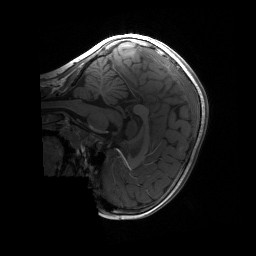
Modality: T1w
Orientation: sagittal
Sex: female
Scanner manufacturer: siemens
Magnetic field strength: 3 T
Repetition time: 1.9 s
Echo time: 0.00243 s